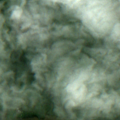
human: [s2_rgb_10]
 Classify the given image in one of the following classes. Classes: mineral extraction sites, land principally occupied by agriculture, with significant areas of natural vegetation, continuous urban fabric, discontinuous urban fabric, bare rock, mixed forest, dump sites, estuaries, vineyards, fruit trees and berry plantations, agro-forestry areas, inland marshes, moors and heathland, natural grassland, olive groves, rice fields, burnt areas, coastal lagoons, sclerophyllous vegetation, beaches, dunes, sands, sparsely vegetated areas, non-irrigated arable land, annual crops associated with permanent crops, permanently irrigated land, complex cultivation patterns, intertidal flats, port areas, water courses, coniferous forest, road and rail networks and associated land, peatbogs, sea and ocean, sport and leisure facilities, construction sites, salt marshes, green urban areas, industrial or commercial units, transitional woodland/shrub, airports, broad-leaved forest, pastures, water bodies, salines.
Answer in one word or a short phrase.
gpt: non-irrigated arable land, pastures